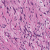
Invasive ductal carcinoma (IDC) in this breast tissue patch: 1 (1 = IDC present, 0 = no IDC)